Question: I'm facing button tooltip issue using Ext JS 4.2 as it's shown at below:

Here's my button configuration:
'''
var btnSubmit = Ext.create('Ext.button.Button', {
text: 'Giris',
iconCls: 'icon-login',
tooltip: '<b>Sisteme giris yapmak icin</b> tiklayiniz...[<b><i>Enter</i></b>]'
});
'''
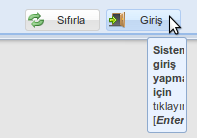
Answer: use overide css for tooltip class.
'''
.x-tip {width: auto !important;}
.x-tip-body {width: auto !important;}
.x-tip-body span {width: auto !important;}
'''